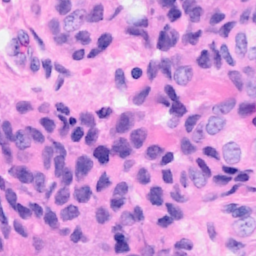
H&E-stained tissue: Breast